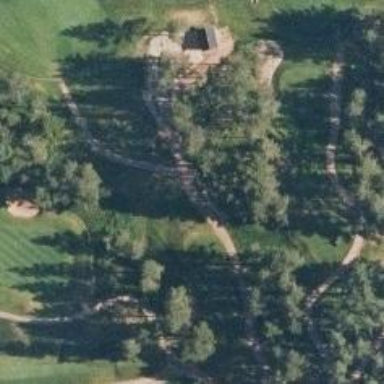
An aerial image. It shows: Path for both road and golf.